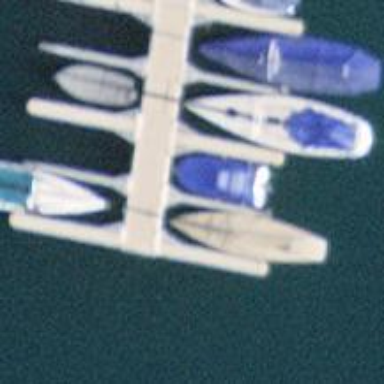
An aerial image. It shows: Man-made pier.